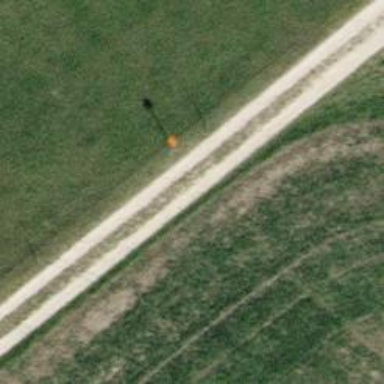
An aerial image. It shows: Pipeline marker.